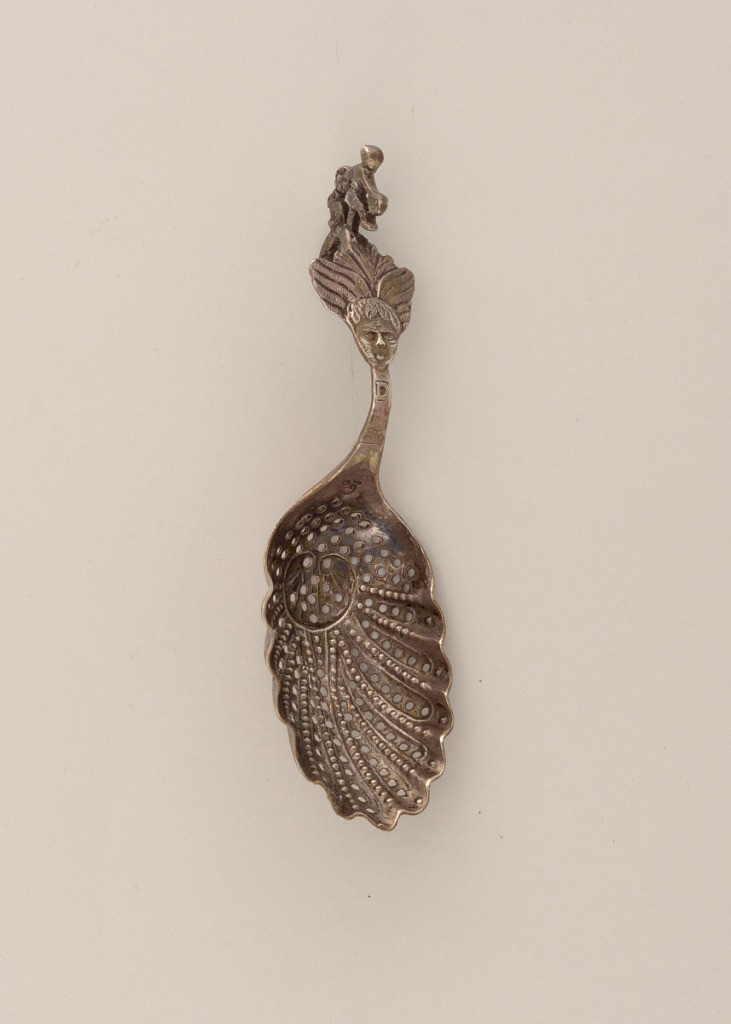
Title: Sifting Spoon
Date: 19th century
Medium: silver
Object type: spoon
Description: Elongated scallop-shell shaped bowl pierced in descending lines following the scallop form meeting in the center at a repoussé open circle with ends swirling inward. Along the ridges of the scalloped form, small beads are raised from the surface in descending lines meeting in the center. Short curved handle with winged cherub's mask on the obverse, below a cast Cupid with flowers and rabbit.